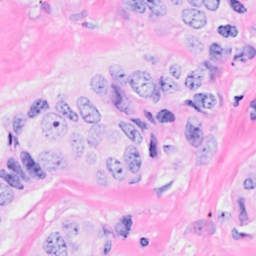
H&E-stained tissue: Breast